Interaction volume radius: 5 \u00c5
Interaction volume height: 20 \u00c5
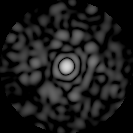
Disorder parameter: 0.8271